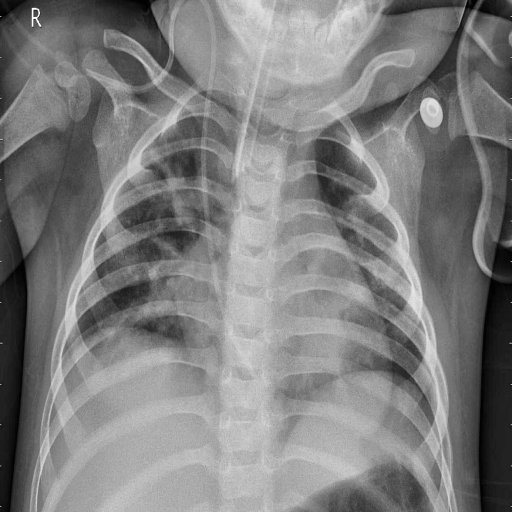
Finding: PNEUMONIA